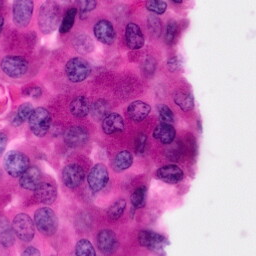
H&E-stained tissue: Pancreatic